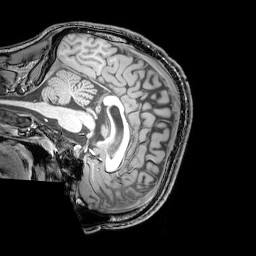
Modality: T1w
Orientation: sagittal
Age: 24
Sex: male
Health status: healthy
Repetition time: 0.081 s
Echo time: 0.037 s